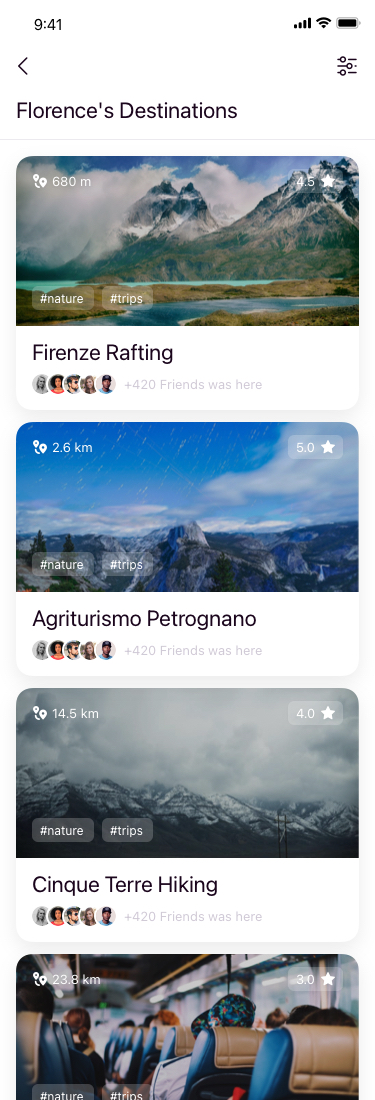
Text in this UI design:
4.5
#nature
#trips
680 m
Firenze Rafting
+420 Friends was here
4.0
#nature
#trips
14.5 km
Cinque Terre Hiking
+420 Friends was here
3.0
#nature
#trips
23.8 km
5.0
#nature
#trips
2.6 km
Agriturismo Petrognano
+420 Friends was here